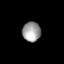
Tissue: lung
Cell type: T cells
Senescence score: 0.1347
Nuclear area (px): 353
Mean DAPI intensity: 156.686